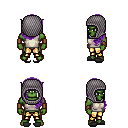
a pixel art fantasy rpg character, male body template, orc, green skin, white sleeveless shirt, gold greaves, purple left-swept hairstyle, chain hood, leather bracers, gray slippers, four views (front, back, left, right), 2x2 character sprite sheet, small pixel art, hard edges, no anti-aliasing